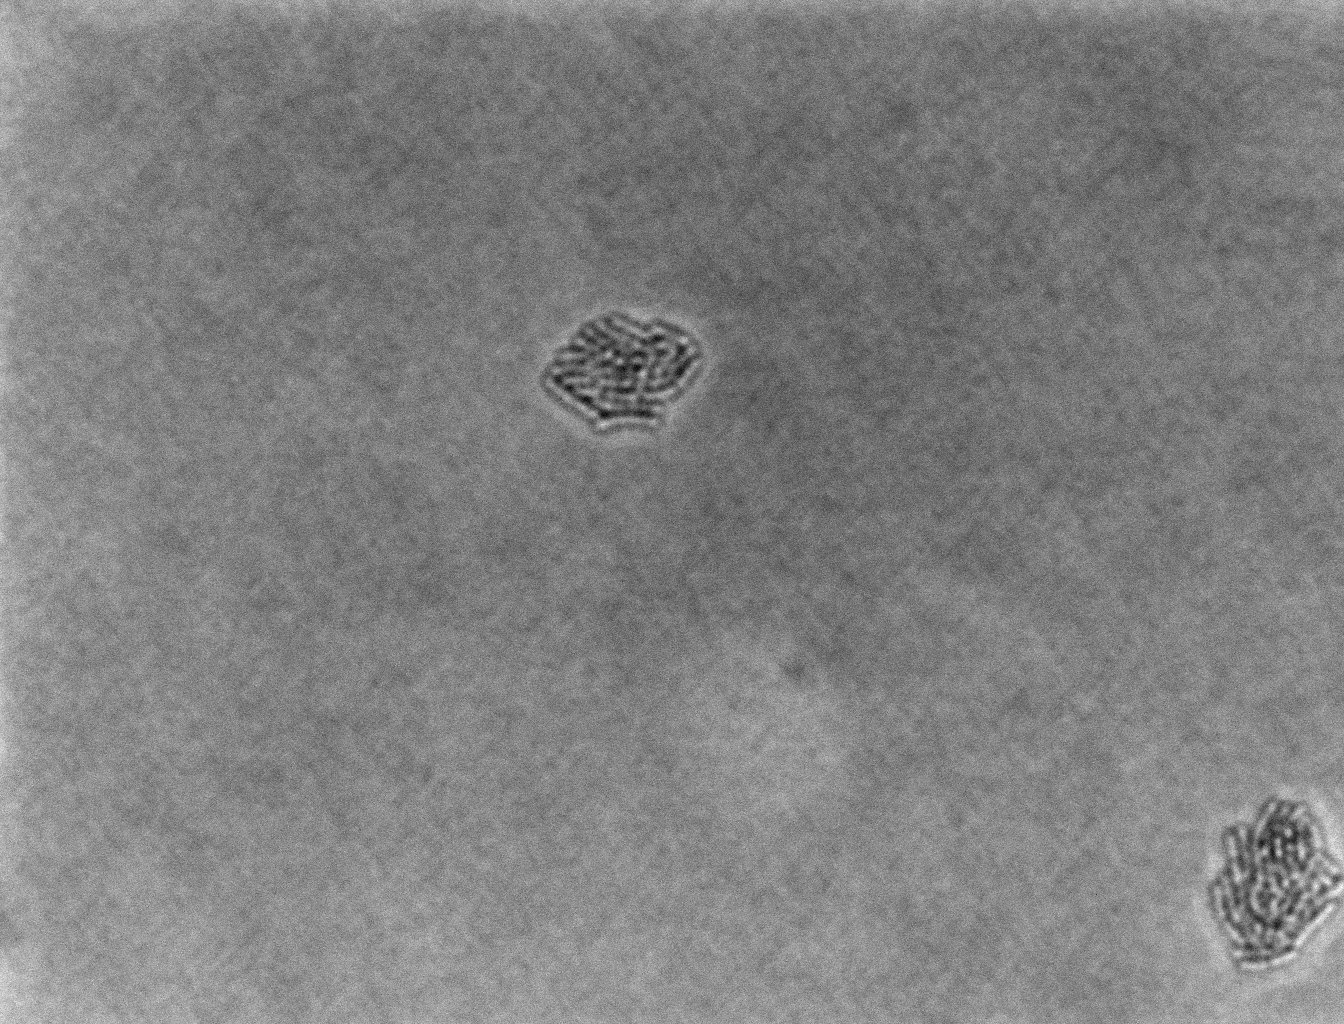
Brightfield microscopy, 60x objective, 3 h incubation